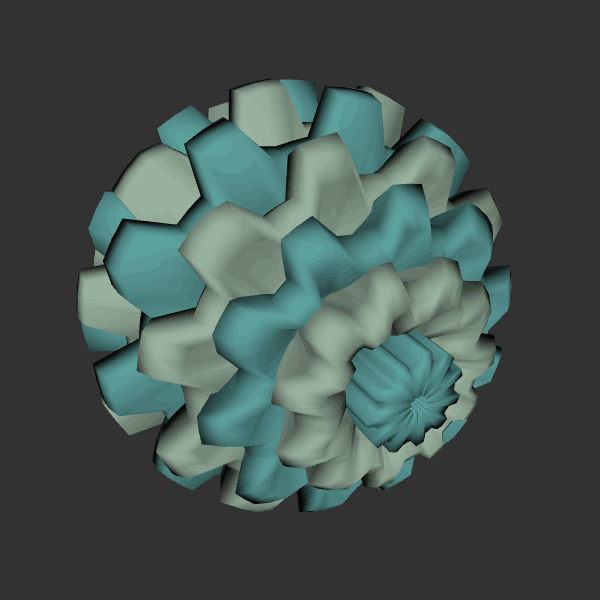
Background: dark